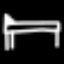
Label: bed